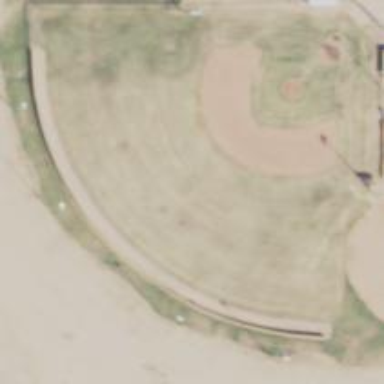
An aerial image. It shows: Baseball pitch for leisure land activities.